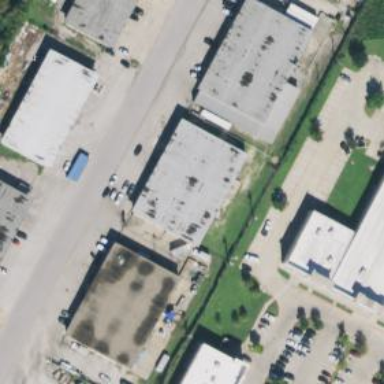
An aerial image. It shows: Building.